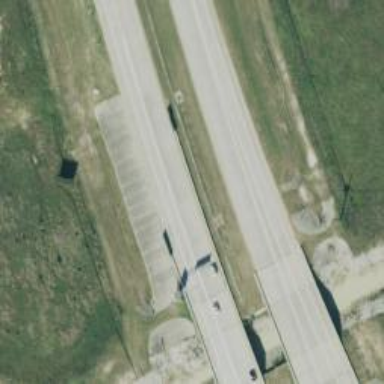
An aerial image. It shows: Motorway.